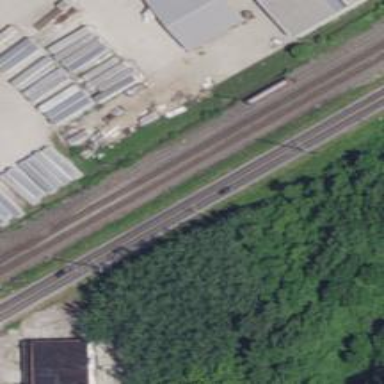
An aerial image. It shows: Railway siding for service.